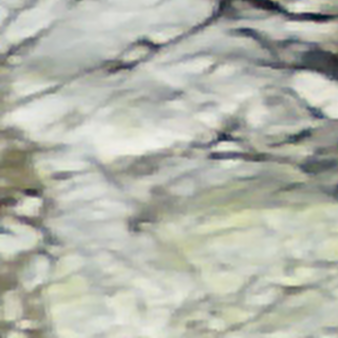
Label: other